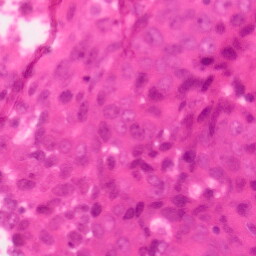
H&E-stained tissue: Colon